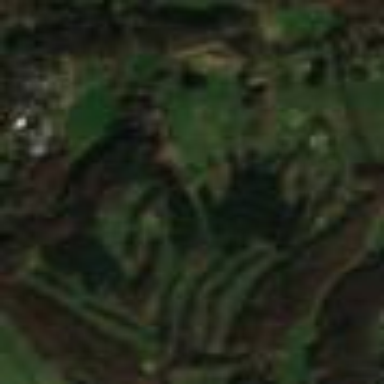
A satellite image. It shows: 18-hole golf course.